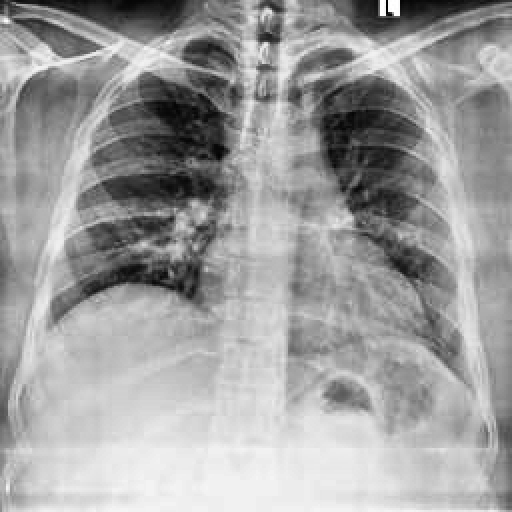
Finding: NORMAL